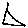
Label: triangle